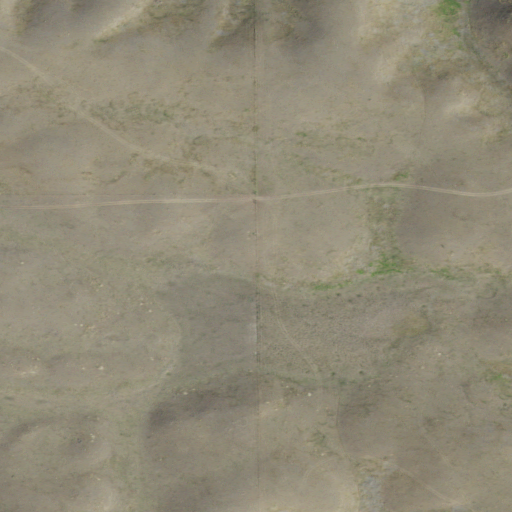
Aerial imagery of ridge(s) in Montana named Putnam Ridge containing grassland, shrub, and herbaceous wetlands